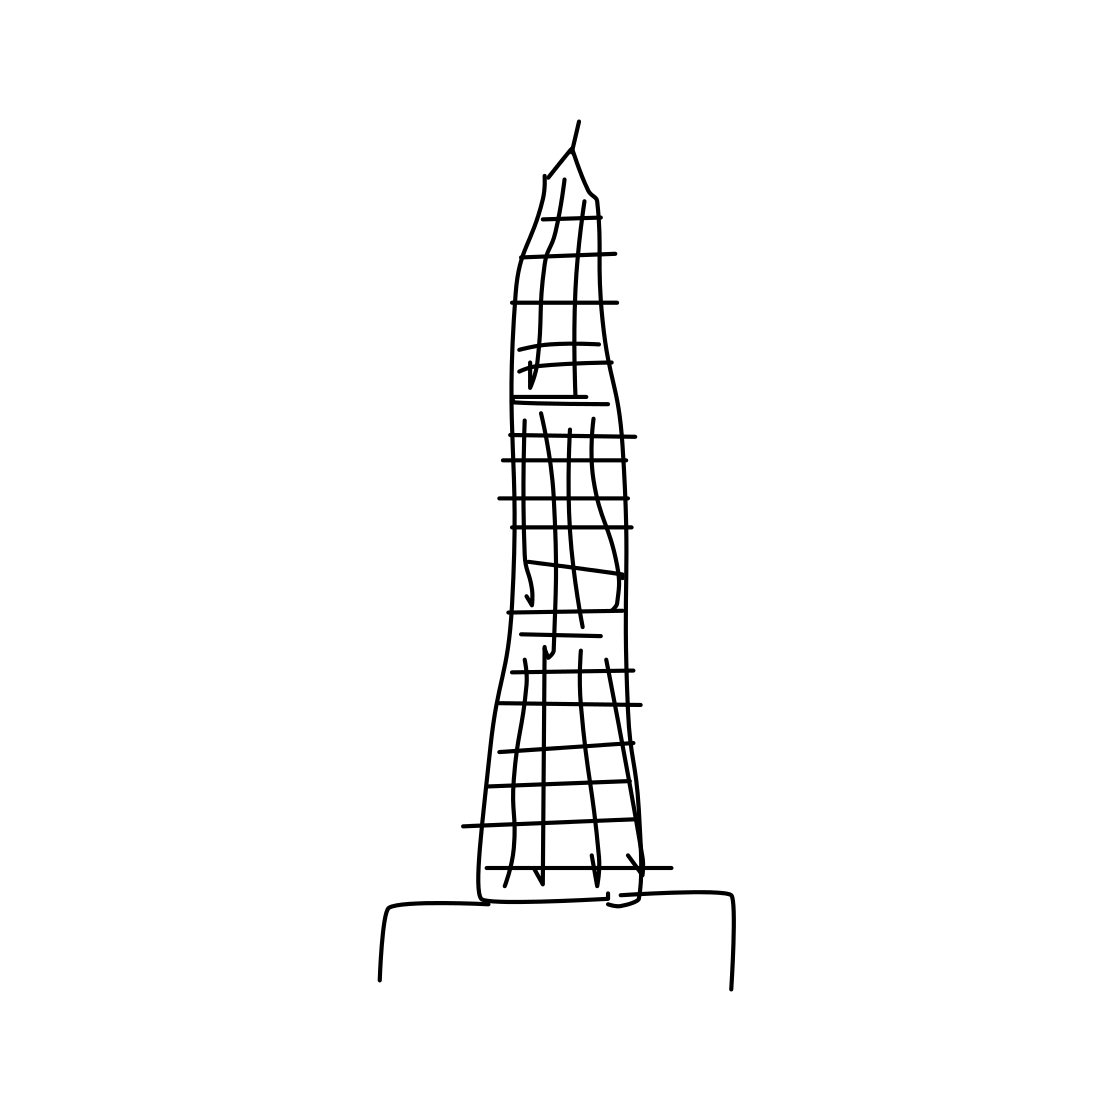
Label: skyscraper